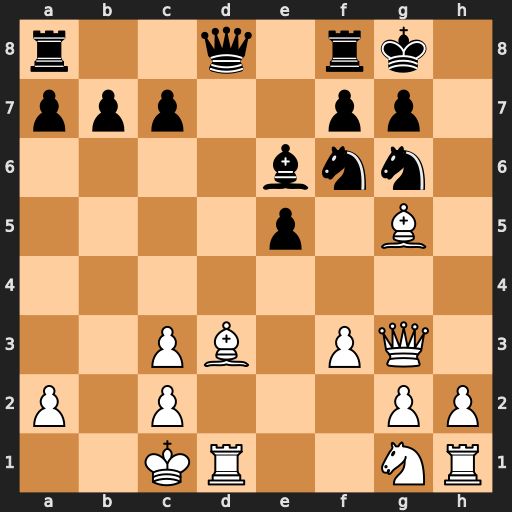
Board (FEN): r2q1rk1/ppp2pp1/4bnn1/4p1B1/8/2PB1PQ1/P1P3PP/2KR2NR
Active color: w
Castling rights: -
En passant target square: -
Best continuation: Bxg6 Qe7 Bd3